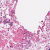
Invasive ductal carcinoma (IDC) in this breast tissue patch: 0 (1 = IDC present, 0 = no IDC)